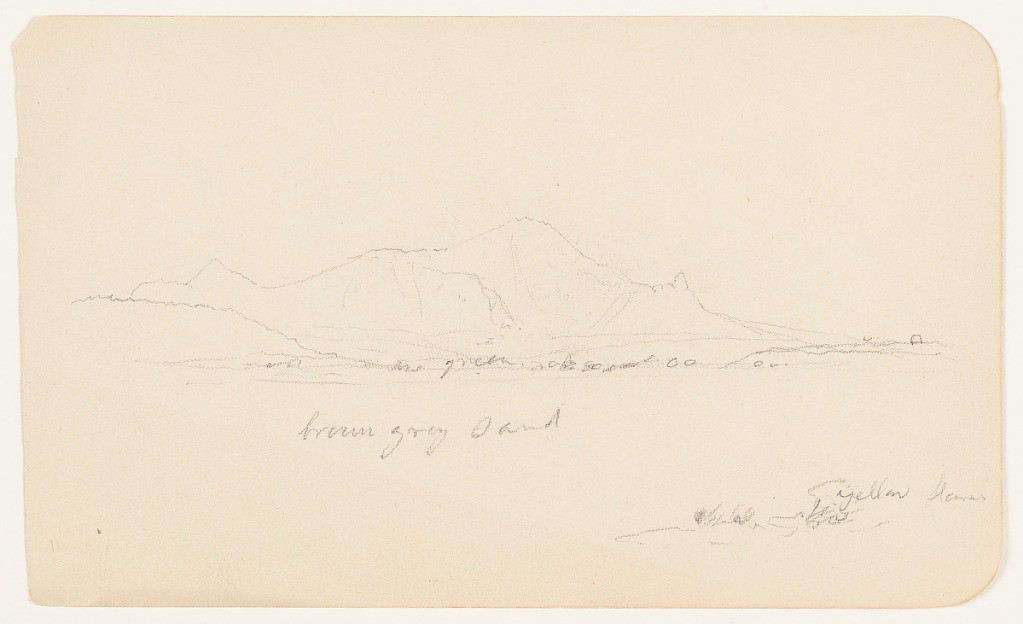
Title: Desert Mountains, Mexico
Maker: Frederic Edwin Church, American, 1826–1900
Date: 1890–93
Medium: Graphite on off-white wove paper; verso: graphite
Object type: Drawing
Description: Landscape sketch showing a view of a barren range of mountains in the Mexican desert. Across a sandy and stony expanse in the foreground with bushes in the middle distance, a rugged mountain rises at center. It has a pointy, pinnacle-like feature at right, with a sharp peak in the distance at left. Several short foothills are visible in front of the range.

Verso: Landscape sketch showing a loosely rendered view of a group of puffy clouds above a distant mountain range in Mexico. Across a dusty and shaded plain dotted with bushes, a rugged mountain range is visible on the horizon with several sharp peaks. Above, towering, puffy clouds are visible in an otherwise clear sky.